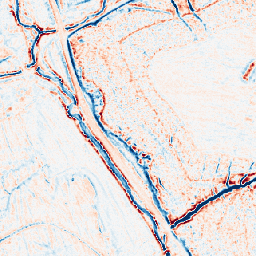
Category: edge_preserving
Decomposition family: bilateral
Decomposition parameters: d: 9
sigma_color: 100
sigma_space: 150
Upsampling method: area
Upsampling parameters: scale: 4
Upsampling scale: 4